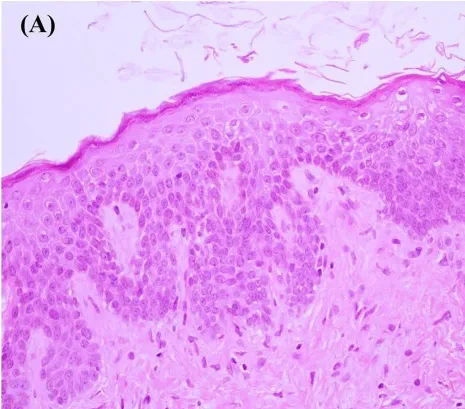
Histopathological examination demonstrating orthokeratosis, mild epidermal spongiosis, and ,perivascular infiltration of lymphocytes in the upper dermis (hematoxylin-eosin, original magnification x400).
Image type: pathology (h&e)